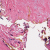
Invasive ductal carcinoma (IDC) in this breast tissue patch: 1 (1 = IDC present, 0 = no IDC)